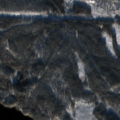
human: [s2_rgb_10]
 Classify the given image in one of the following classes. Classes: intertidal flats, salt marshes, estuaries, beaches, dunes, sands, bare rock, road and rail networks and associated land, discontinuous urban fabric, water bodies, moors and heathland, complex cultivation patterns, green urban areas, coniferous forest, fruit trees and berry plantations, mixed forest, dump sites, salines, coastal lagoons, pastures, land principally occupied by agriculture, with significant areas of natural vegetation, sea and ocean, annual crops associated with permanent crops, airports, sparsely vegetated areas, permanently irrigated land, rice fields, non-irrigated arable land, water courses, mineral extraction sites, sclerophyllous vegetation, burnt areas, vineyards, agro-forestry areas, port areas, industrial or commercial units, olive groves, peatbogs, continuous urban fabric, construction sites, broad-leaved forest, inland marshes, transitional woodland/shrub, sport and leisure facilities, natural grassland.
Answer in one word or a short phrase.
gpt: coniferous forest, transitional woodland/shrub, water bodies